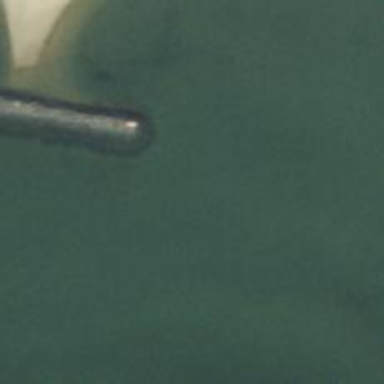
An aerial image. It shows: Breakwater structure.